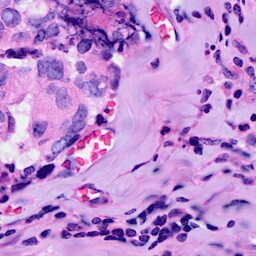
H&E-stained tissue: Breast